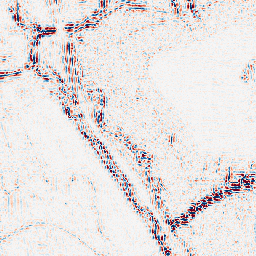
Category: wavelet
Decomposition family: wavelet_reverse_biorthogonal
Decomposition parameters: wavelet: rbio2.4
level: 2
Upsampling method: cubic_catmull_rom
Upsampling parameters: scale: 2
Upsampling scale: 2